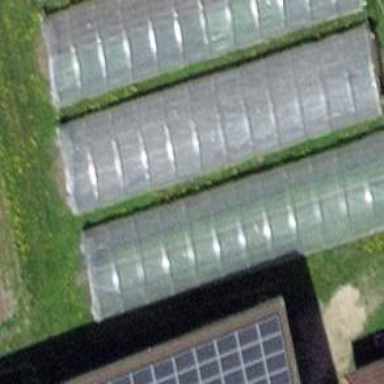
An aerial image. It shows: Greenhouse.